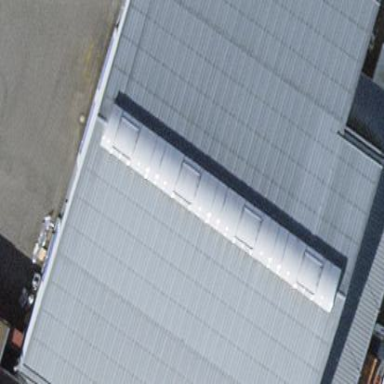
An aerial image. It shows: Commercial building with metal sheet roof.